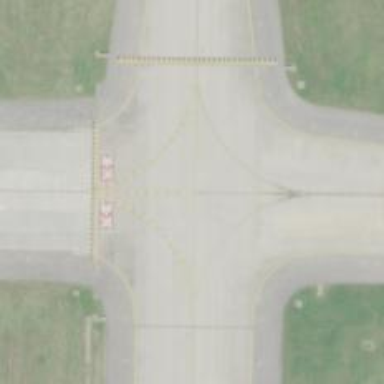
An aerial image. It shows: Image of taxiway at airport.